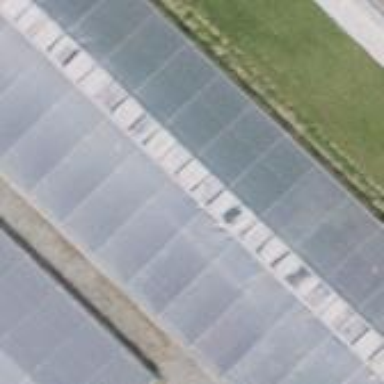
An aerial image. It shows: Greenhouse.